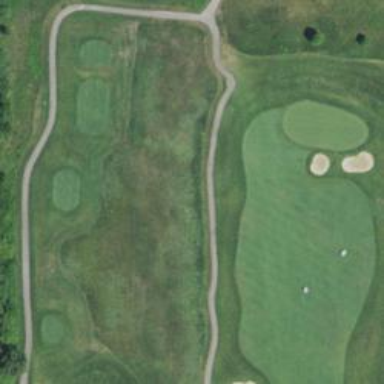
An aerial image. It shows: Rough grassy area used for golf.